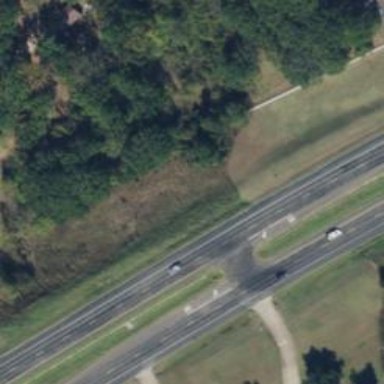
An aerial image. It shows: Trunk link highway.